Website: bh-photo
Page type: delivery-shipping
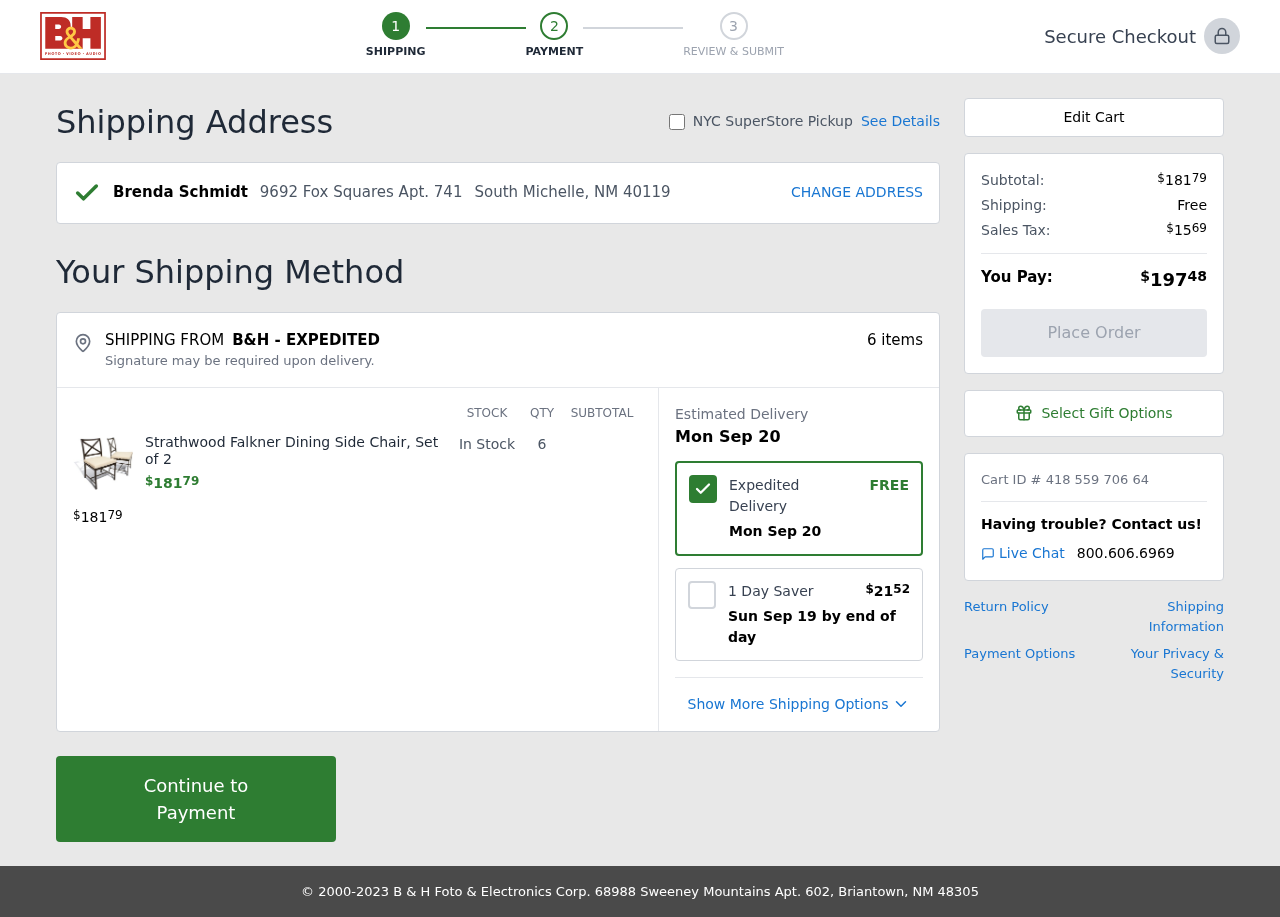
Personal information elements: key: PII_CITY_STATE_ZIP
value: South Michelle, NM 40119
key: PII_FULLNAME
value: Brenda Schmidt
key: PII_STREET
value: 9692 Fox Squares Apt. 741
Product elements: key: PRODUCT1_NAME
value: Strathwood Falkner Dining Side Chair, Set of 2
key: PRODUCT1_PRICE
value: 181.79
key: PRODUCT1_QUANTITY
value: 6
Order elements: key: ORDER_NUM_ITEMS
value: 6 items
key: ORDER_SUBTOTAL
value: $18179
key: ORDER_DELIVERY_DATE
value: Mon Sep 20
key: ORDER_SHIPPING_COST_ALT
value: $2152
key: ORDER_SHIPPING_DATE
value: Sun Sep 19 by end of day
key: ORDER_SHIPPING_COST
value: Free
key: ORDER_TAX
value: $1569
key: ORDER_TOTAL
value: $19748
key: ORDER_ID
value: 418 559 706 64